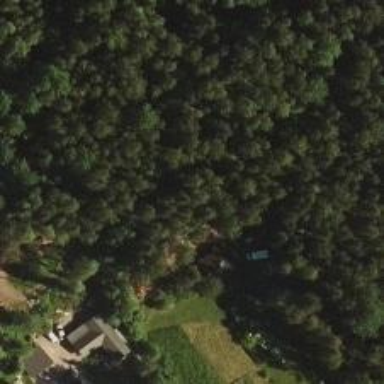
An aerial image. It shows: Driveway.